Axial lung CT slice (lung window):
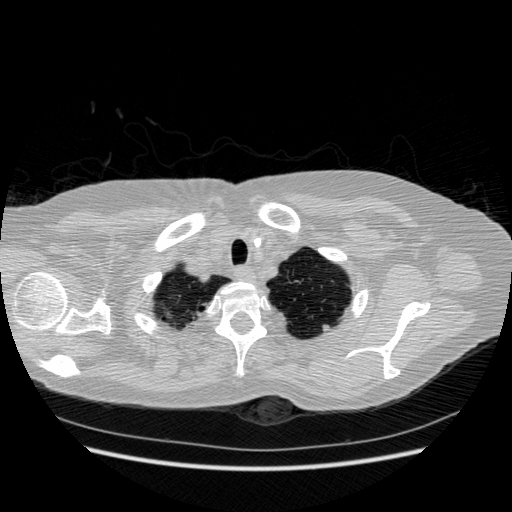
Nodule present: no